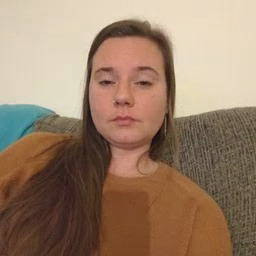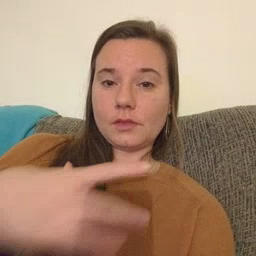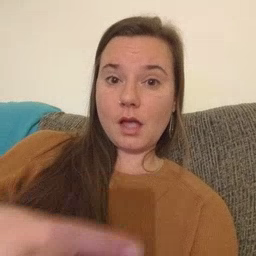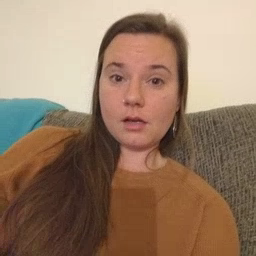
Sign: like